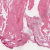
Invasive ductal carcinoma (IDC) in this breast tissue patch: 0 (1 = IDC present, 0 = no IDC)